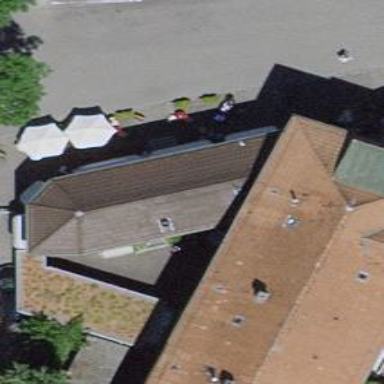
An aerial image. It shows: Bakery.